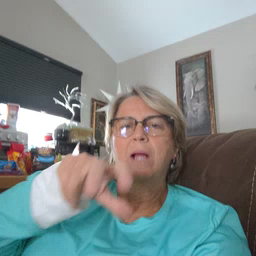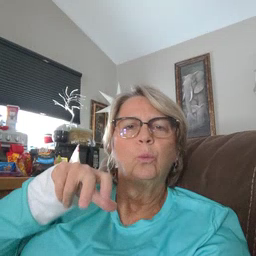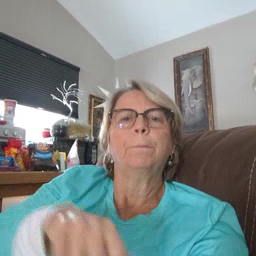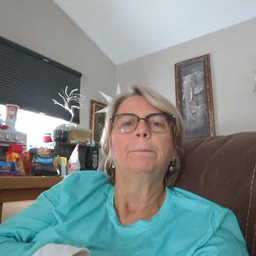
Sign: vacuum